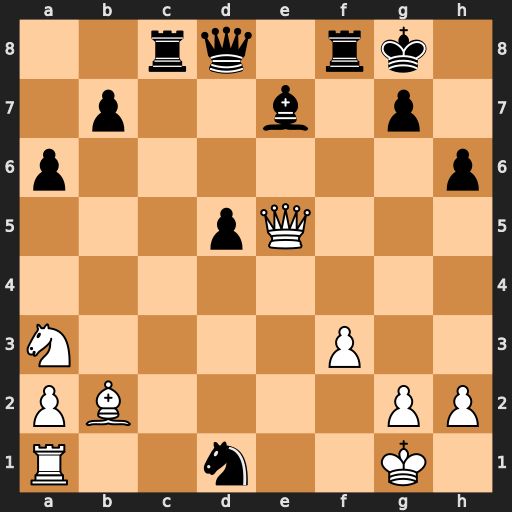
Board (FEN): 2rq1rk1/1p2b1p1/p6p/3pQ3/8/N4P2/PB4PP/R2n2K1
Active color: w
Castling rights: -
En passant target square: -
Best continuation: Qxg7#